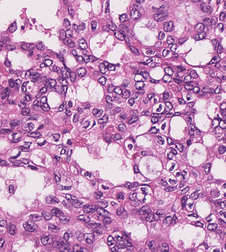
Tumor epithelial tissue: yes
Tumor-associated stroma tissue: no
Normal tissue: no